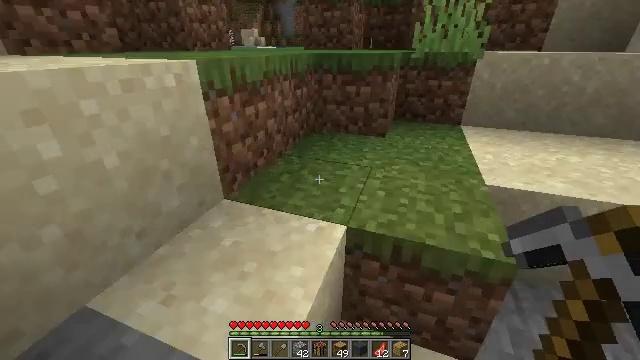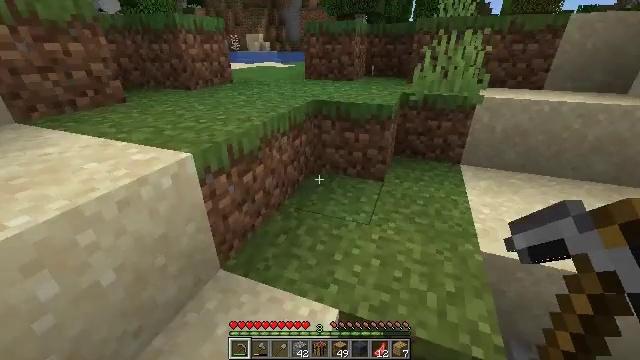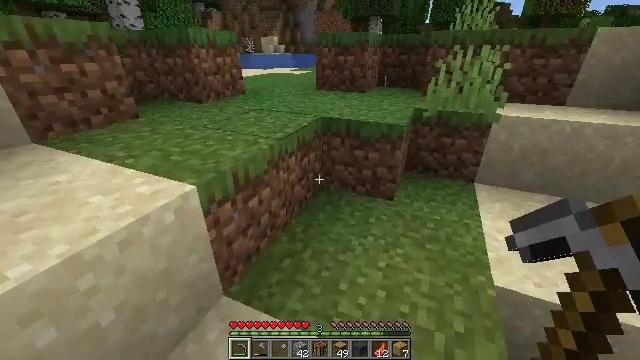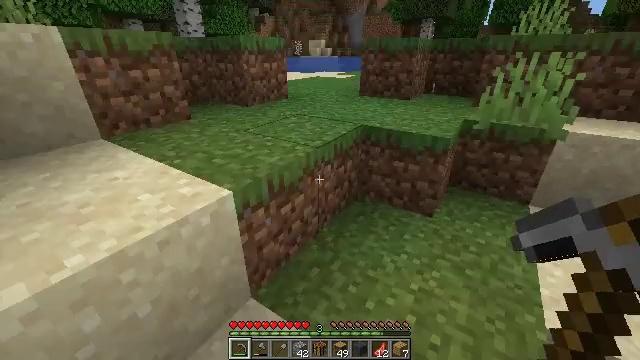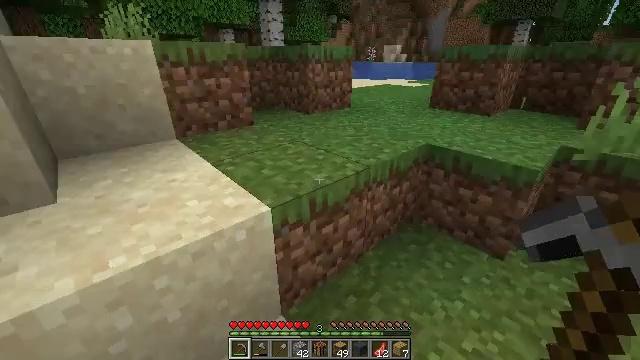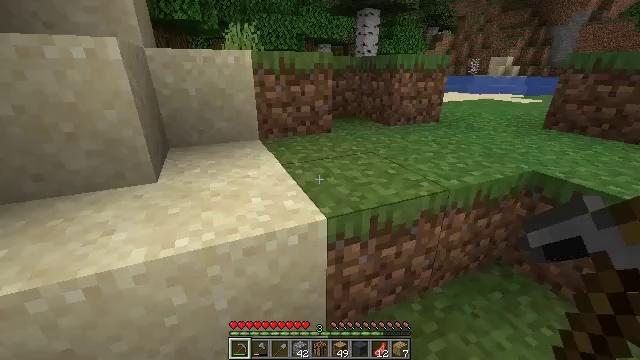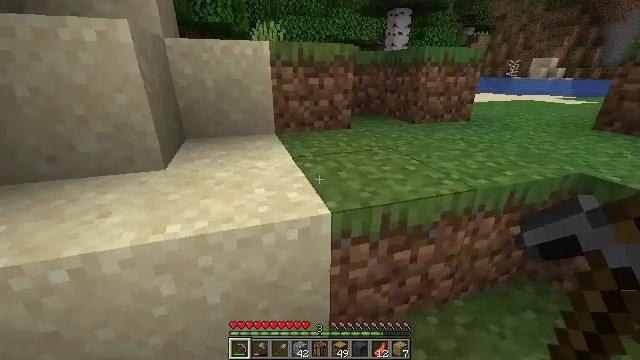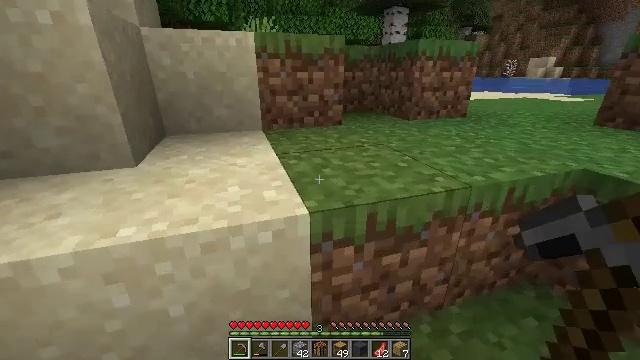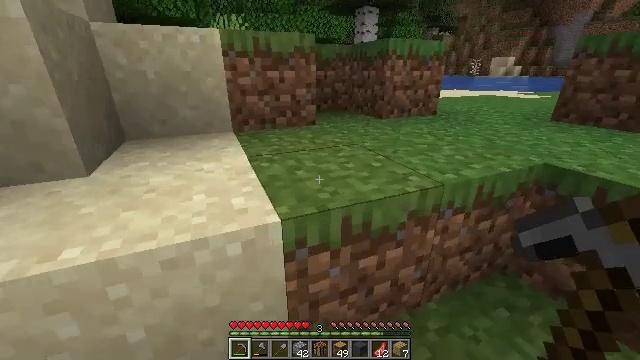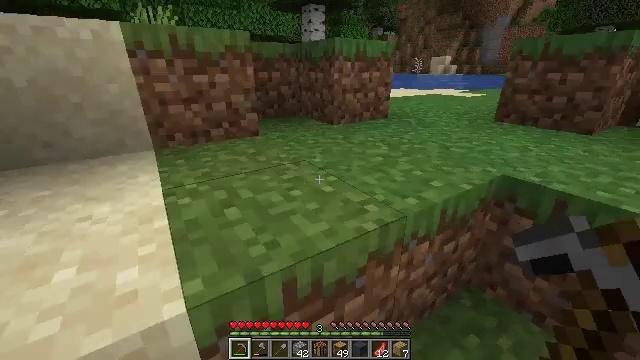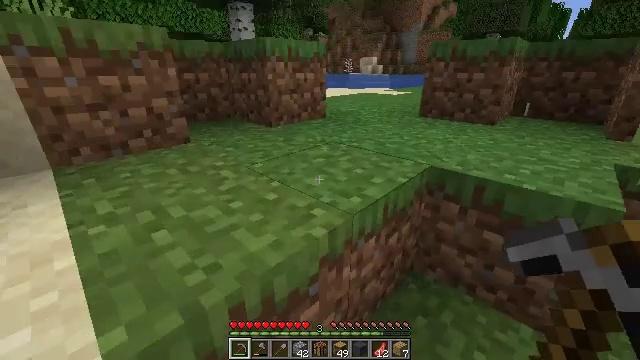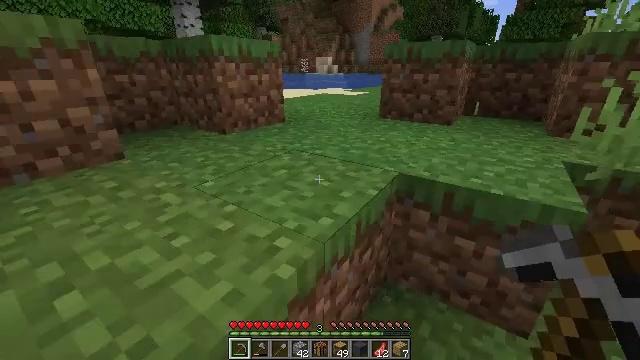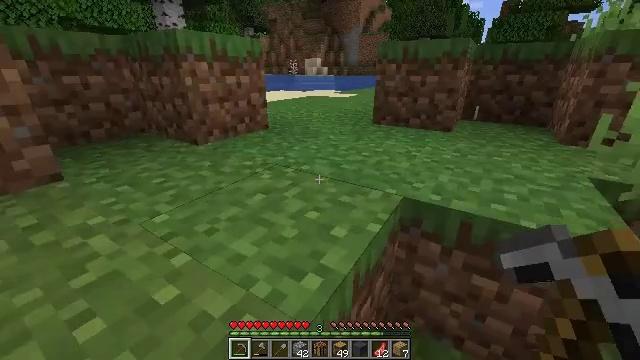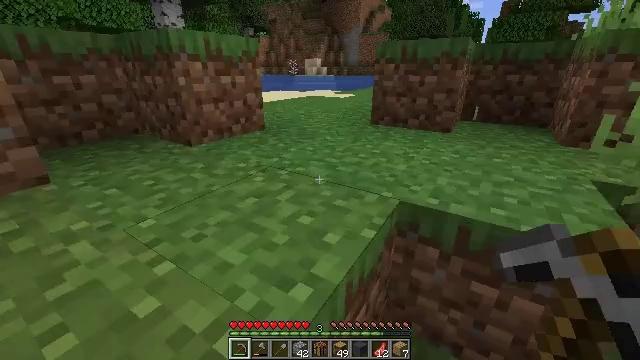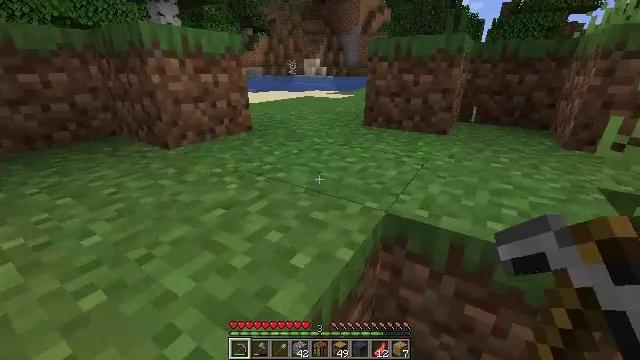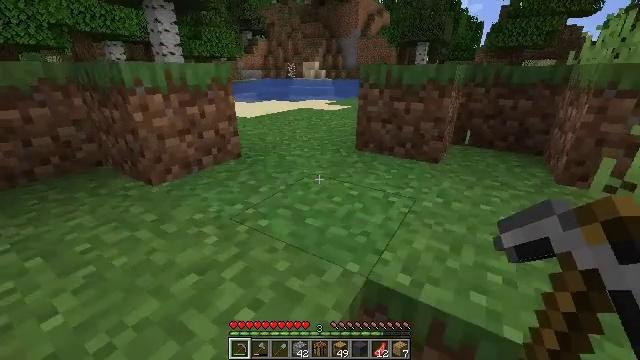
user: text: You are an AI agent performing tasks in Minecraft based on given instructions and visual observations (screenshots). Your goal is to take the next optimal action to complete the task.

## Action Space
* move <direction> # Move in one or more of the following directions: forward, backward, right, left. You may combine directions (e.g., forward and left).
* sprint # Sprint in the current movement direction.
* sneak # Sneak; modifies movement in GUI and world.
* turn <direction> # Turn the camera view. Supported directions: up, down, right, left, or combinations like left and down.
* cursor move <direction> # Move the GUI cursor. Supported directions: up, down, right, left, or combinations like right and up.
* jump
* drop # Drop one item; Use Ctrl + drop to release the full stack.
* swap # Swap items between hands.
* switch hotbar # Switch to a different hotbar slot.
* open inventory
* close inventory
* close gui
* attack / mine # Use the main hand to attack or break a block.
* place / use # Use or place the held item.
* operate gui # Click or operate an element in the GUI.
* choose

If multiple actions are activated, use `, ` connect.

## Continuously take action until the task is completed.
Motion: motion action
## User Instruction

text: Combat the rabbit.
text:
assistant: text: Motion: move forward, turn left, jump
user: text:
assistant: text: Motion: move forward, turn left, jump
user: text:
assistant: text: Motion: move forward, turn left, jump
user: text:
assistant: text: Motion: move forward, turn left, jump
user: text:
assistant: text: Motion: move forward, turn left and up
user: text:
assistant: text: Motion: move forward, turn left
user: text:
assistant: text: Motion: move forward
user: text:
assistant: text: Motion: move forward, turn right
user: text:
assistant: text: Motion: move forward, turn right
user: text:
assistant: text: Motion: move forward, turn right
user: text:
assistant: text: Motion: move forward, turn right
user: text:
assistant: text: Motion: move forward, turn right
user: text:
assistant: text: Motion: move forward
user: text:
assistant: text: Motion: move forward
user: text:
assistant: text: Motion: move forward, jump
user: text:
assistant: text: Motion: move forward, jump
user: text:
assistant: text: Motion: move forward, jump
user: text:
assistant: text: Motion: move forward, jump
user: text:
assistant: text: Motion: move forward
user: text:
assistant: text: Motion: move forward
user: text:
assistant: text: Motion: move forward
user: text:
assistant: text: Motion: move forward, turn left
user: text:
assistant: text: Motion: move forward, turn left
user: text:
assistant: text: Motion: move forward, turn left
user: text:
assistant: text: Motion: move forward, turn left
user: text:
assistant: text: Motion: move forward
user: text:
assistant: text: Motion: move forward
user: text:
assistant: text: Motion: move forward
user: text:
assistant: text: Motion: move forward
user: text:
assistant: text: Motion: move forward